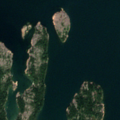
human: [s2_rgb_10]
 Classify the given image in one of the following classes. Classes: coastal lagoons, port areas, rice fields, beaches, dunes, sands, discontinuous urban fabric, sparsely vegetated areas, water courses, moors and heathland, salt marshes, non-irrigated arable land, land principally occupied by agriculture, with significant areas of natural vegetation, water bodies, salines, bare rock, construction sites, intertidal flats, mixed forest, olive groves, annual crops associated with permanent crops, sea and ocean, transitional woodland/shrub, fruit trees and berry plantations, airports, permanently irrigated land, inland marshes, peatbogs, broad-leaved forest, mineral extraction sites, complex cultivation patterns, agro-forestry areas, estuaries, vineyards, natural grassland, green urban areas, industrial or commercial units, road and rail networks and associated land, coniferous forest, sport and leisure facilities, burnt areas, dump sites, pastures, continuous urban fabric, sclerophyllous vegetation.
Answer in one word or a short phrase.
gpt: mixed forest, sea and ocean